Question: I am working on a project with gtsummary. For one of the tables, I have to build a long table listing covariables before and after the matchit process.
My issue is that for all of the covariables (, for example), it reads one row, , then next row, , and then the next, . That is three tables for which I wish to only show one: .
I have tried editing dichotomous variables, introducing 'Null', trying to find a 'row_hide' function, but to no avail.
Here is my code:
### Creation of trial
'''
trialCAS1 <- index_CAS %>%
select(TopDecile, Gender, Obesity, Diabetes, Diabetes_Complex, etc)
'''
### Tbl summary
'''
CAStable1 <- tbl_summary(trialCAS1,
by = TopDecile,
missing = "no") %>%
add_n() %>%
modify_header(label = "**Variable**") %>%
bold_labels()
'''
I included the first table I get.

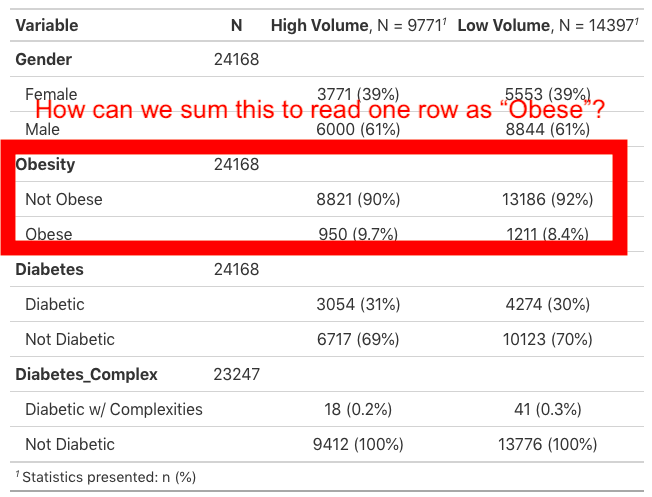
Answer: The 'tbl_summary()' function tries its best to guess the type of data passed (categorical, dichotomous, and continuous). It doesn't always guess what we'd like to see, but the default can always be changed using arguments in 'tbl_summary()'! I'll use the 'trial' data set in the {gtsummary} package as an example.
Here is the default output:
'''
library(gtsummary)
trial %>%
select(trt, grade, stage) %>%
tbl_summary(by = trt)
'''
<URL>
By default, the summary statistics for grade and stage are shown on multiple rows. Imagine, however, we are only interested in the rate of Grade I disease and the rate of Stage T1 cancer. We can use the 'tbl_summary(value=)' argument to specify these are the only values we want displayed (which will then default to print these as dichotomous variables). In the example below, I have also updated the label displayed to indicate these are Grade I and Stage T1 rates only.
'''
trial %>%
select(trt, grade, stage) %>%
tbl_summary(
by = trt,
value = list(grade ~ "I",
stage ~ "T1"),
label = list(grade ~ "Grade I",
stage ~ "Stage T1")
)
'''
<URL>
Based on what I see from your code and output, I think this code will work for you on your data set:
'''
tbl_summary(
trialCAS1,
by = TopDecile,
missing = "no".
value = Obesity ~ "Obese",
label = Obesity ~ "Obese"
)
'''